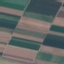
Land use / land cover class: AnnualCrop